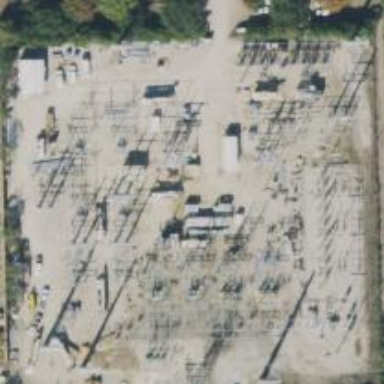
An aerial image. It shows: Outdoor transmission substation.